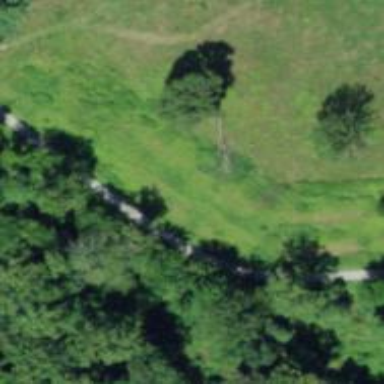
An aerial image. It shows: Path for cross country athletics.